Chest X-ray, AP view. Patient: 71 years old, sex M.
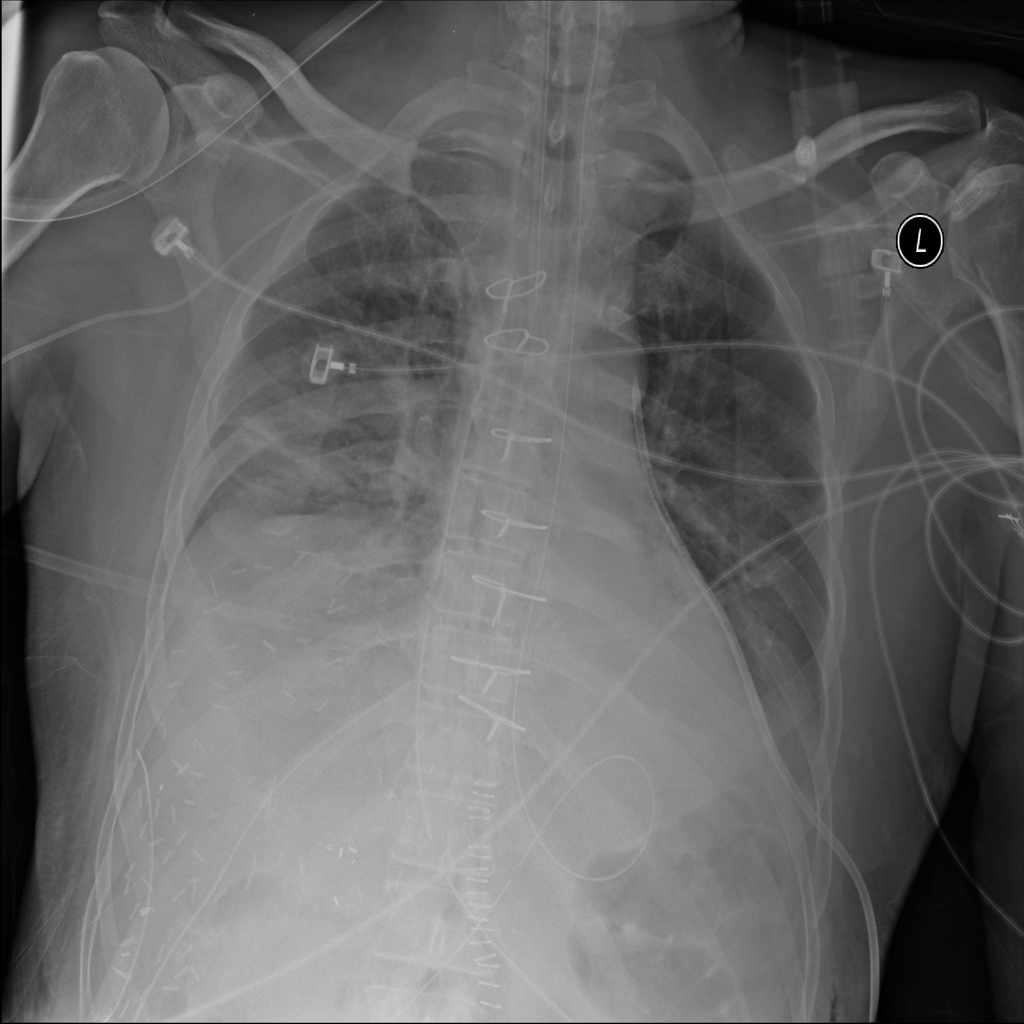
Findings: Effusion, Infiltration